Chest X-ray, AP view. Patient: 59 years old, sex M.
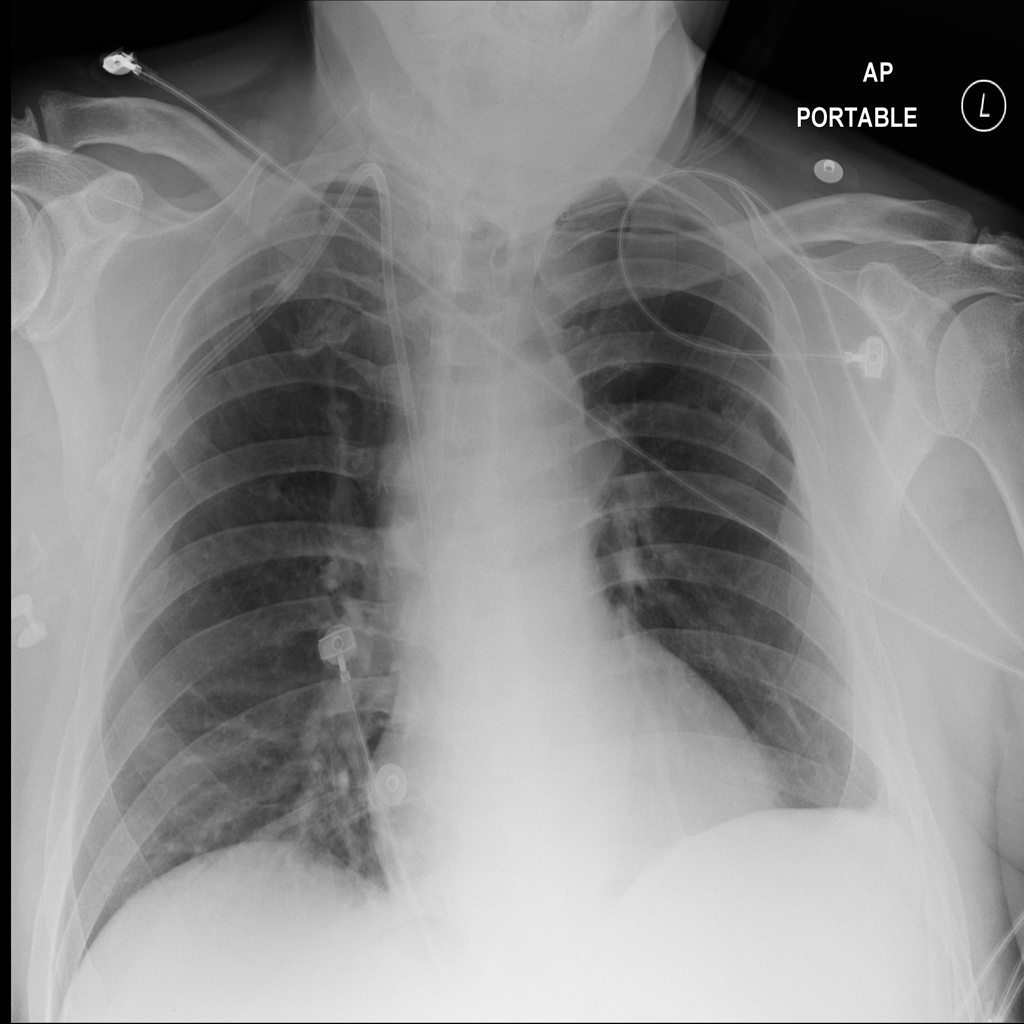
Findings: No Finding